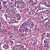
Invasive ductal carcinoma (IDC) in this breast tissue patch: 1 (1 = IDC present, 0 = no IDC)